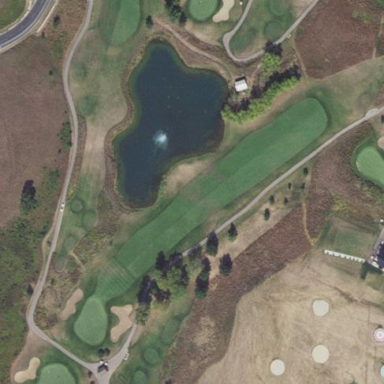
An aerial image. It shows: Scenic golf fairway.